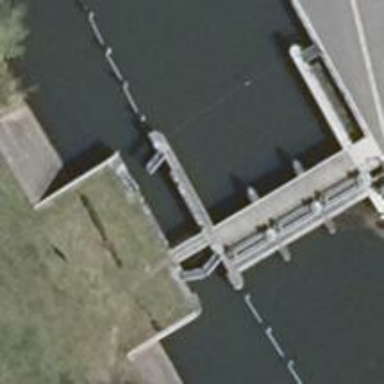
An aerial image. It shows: Canal with lock obstacle.